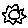
Label: sun